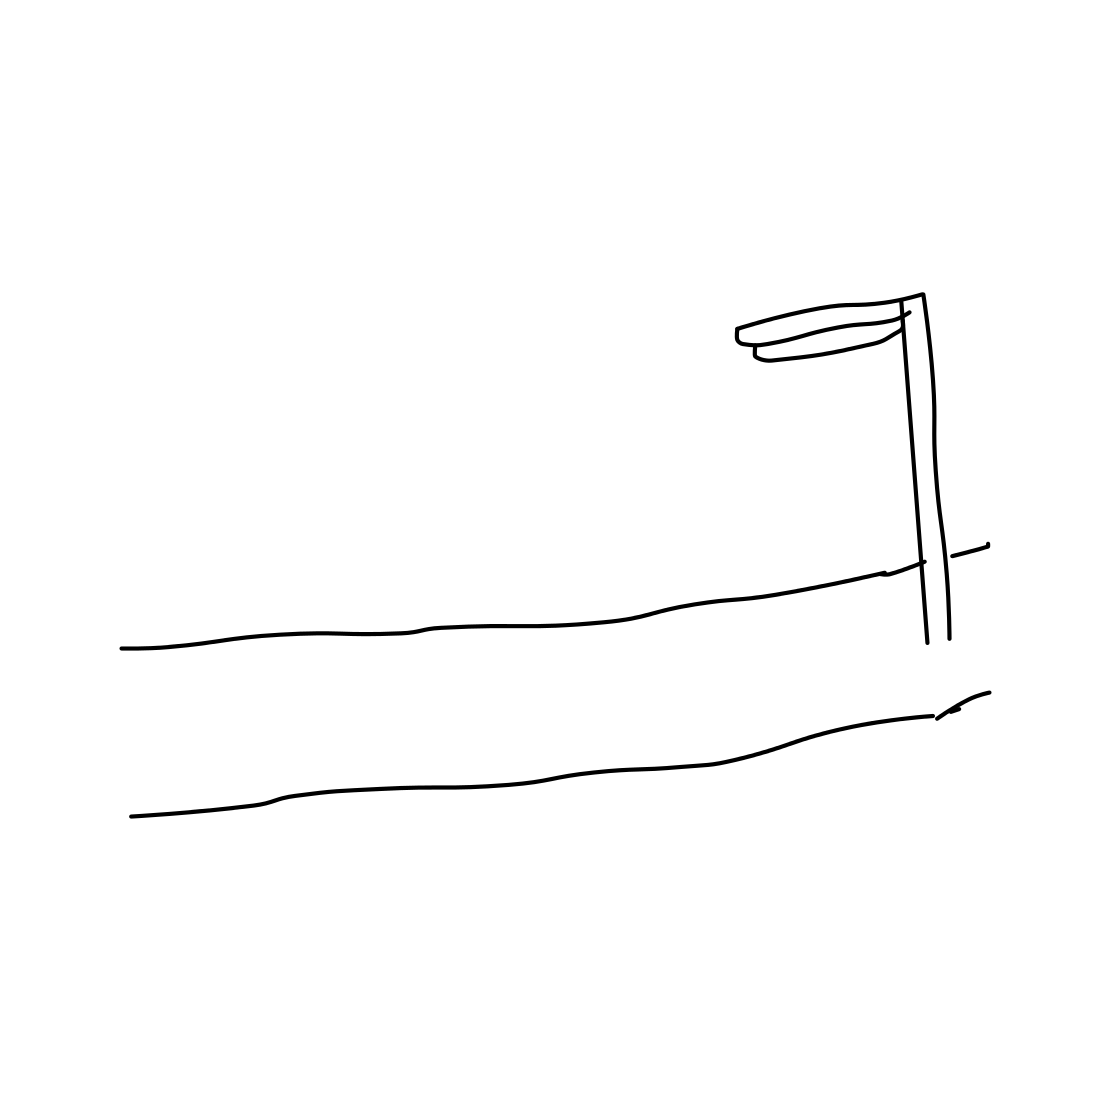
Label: streetlight